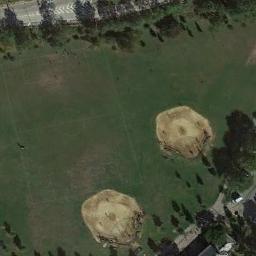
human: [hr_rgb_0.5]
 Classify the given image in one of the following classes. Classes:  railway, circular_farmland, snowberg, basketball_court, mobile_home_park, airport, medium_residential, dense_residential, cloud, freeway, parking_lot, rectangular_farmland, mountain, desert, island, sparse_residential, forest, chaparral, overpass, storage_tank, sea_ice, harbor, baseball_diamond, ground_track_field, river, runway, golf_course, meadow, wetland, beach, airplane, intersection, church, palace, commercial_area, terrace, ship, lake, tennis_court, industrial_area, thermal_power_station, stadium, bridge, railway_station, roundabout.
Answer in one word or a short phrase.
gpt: baseball_diamond